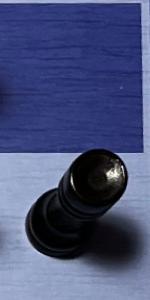
Label: Rook_Black